Question: I am wondering how come a piece of text which is appended in a table cell overlaps with each other if the text is too big for the cell's width rather than just going onto the next line?
For example I have piece of text which says 'The file upload was successful' but the way it is displaying it is as below:

Below is the html of the table cell and it's contents:
'''
var $fileVideo = $("<form action='videoupload.php' method='post' enctype='multipart/form-data' target='upload_target_video' onsubmit='return videoClickHandler(this);' class='videouploadform' >" +
"Video File: <input name='fileVideo' type='file' class='fileVideo' /></label>" +
"<input type='submit' name='submitVideoBtn' class='sbtnvideo' value='Upload' /></label>" +
"<p class='listVideo' align='left'></p>" +
"<iframe class='upload_target_video' name='upload_target_video' src='/' style='width:0px;height:0px;border:0px;solid;#fff;'></iframe></form>");
'''
Below is jquery where it displays the relevant messages:
'''
function stopVideoUpload(success, videoID, videofilename){
var result = '';
videocounter++;
if (success == 1){
result = '<span class="videomsg'+videocounter+'">The file was uploaded successfully</span>';
$('.listVideo').eq(window.lastUploadVideoIndex).append('<input type="text" name="vidid" id="'+videoID+'" value="' + videoID + '" />');
$('.listVideo').eq(window.lastUploadVideoIndex).append('<div>' + htmlEncode(videofilename) + '<button type="button" class="deletefilevideo" data-videoID="'+videoID+'" data-video_file_name="' + videofilename + '">Remove</button><br/><hr/></div>');
}
$(sourceVideoForm).find('.videomsg').html(result);
$(sourceVideoForm).find('.videomsg').css('visibility','visible');
$(sourceVideoForm).find(".fileVideo").replaceWith("<input type='file' class='fileVideo' name='fileVideo' />");
$(sourceVideoForm).find('.videof1_upload_form').css('visibility','visible');
return true;
}
'''
Below is CSS:
'''
.videof1_upload_process{
position:relative;
visibility:hidden;
text-align:center;
margin-bottom:0px;
padding-bottom:0px;
margin-left: auto;
margin-right: auto;
}
.videofileupload{
text-align:center;
width:100%;
margin:0px;
padding:5px;
font-size:85%;
}
.videouploadform{
width:100%;
}
.listVideo{
text-align:left;
margin:0;
padding-left:0;
}
.videomsg{
line-height:0px;
}
#qandatbl{
border:1px black solid;
border-collapse:collapse;
table-layout:fixed;
}
#qandatbl{
width:100%;
margin-left:0;
float:left;
}
#qandatbl td {
vertical-align: middle;
}
#qandatbl th{
border:1px black solid;
border-collapse:collapse;
text-align:center;
}
'''
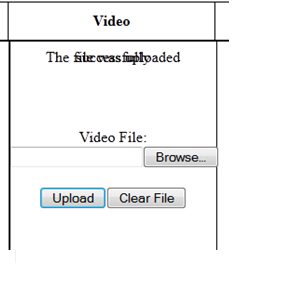
Answer: The problem is with the rule below:
'''
.videomsg{
line-height:0px;
}
'''
As you have set the 'line-height' to '0px' there is no space between the lines, which is why they overlap one another.